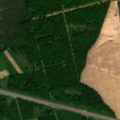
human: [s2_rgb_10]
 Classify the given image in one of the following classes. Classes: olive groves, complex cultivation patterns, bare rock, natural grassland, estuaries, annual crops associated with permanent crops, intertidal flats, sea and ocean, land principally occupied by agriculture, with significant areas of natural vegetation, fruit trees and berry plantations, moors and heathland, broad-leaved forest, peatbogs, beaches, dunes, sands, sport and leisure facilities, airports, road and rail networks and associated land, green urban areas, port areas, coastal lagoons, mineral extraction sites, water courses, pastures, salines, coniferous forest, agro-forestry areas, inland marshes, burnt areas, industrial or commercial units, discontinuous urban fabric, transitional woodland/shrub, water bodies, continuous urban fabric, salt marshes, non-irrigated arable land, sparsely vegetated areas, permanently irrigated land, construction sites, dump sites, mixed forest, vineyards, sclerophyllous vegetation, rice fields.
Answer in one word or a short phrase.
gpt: non-irrigated arable land, broad-leaved forest